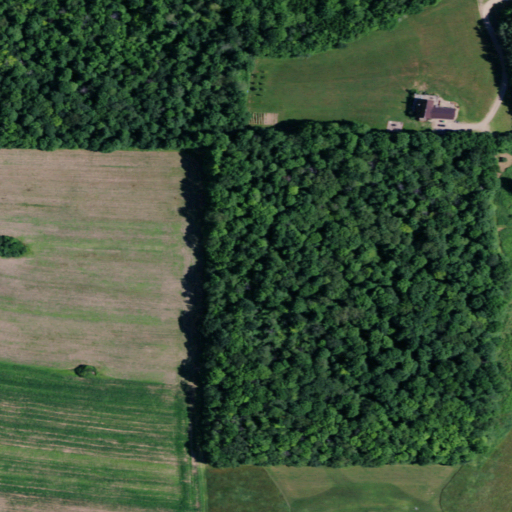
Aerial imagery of mountain in New York named Meservey Hill containing deciduous forest, cultivated crops, pasture, mixed forest, and open development